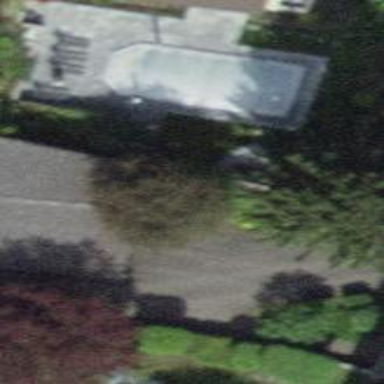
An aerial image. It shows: Garage building.